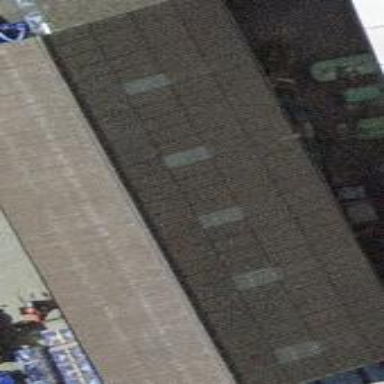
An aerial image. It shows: Shed.